Question: I have some time now working with the BlackBerry's Eclipse Plugin with no issues using the <URL> but I get this:

Im pretty new on the BB Stuff.
Im I missing something?
Is there a debug-enabled version (I check and apparently the version that I have should be pretty capable of debugging)?
Help will be appreciated.
I noticed that I can only add simulators using OS v.5 (e.i BlackBerry Storm2 9550). But the is still a mystery to me.
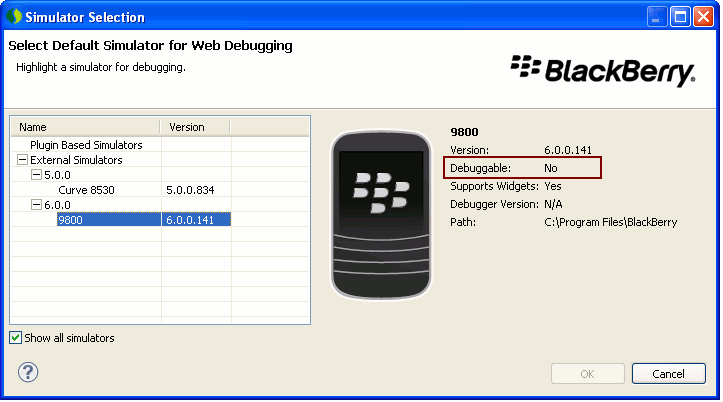
Answer: I've been looking for this issue for over a week, and the only think i can think of (yet not confirm) is that there are no debugging versions for OS other than 5x.
I was able to debug using all available models for OS5x (Pearl, Tour, Storm, Storm2, Bold, Curve)
So the official answer to this (until some one comes up with a more complete one) is...
There is no support for web debugging on versions other than OS 5x Simulators.